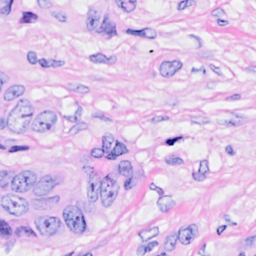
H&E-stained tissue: Breast